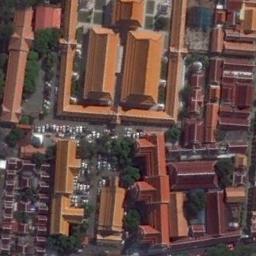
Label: palace